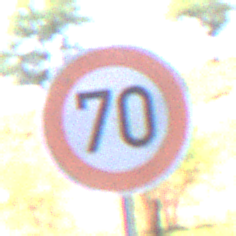
Verkehrszeichen: Geschwindigkeit70
Umgebung: Roofed, Underpass
Tageszeit: Midday
Wetter: Clear
Licht: Natural
Jahreszeit: NotSpecified
Kontrast: LowContrast